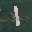
Label: 1